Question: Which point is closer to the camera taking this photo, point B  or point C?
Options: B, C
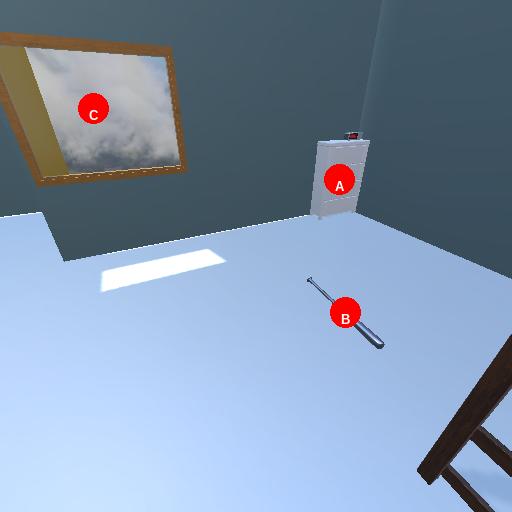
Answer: B